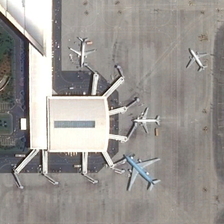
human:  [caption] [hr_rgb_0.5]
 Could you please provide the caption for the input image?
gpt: several planes are near a terminal in an airport .

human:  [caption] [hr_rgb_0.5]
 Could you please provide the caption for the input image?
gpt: several planes are near a terminal in an airport .

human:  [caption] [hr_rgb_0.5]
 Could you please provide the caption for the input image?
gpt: several planes are near a terminal in an airport .

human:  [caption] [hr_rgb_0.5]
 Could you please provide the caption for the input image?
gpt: several planes are near a terminal in an airport .

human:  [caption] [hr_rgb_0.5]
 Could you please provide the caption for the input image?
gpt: several planes are near a terminal in an airport .